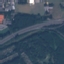
Land use / land cover: Highway